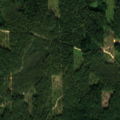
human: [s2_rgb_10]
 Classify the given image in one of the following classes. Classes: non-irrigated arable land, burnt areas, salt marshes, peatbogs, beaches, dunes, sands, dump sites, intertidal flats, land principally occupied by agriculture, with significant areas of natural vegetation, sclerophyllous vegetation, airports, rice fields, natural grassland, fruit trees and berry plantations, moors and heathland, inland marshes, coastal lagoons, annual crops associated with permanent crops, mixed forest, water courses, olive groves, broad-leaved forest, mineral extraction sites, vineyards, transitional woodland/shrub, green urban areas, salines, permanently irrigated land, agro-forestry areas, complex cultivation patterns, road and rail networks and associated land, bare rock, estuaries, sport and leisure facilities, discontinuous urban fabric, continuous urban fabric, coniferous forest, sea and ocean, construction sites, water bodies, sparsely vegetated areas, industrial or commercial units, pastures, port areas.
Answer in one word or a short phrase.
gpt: coniferous forest, mixed forest, transitional woodland/shrub